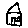
Label: house